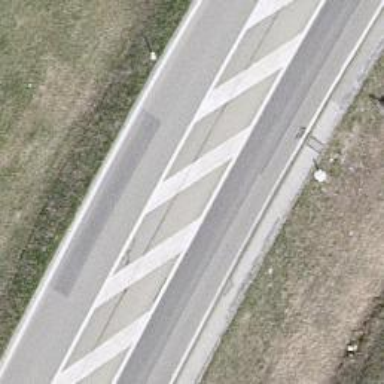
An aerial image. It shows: Primary road with asphalt surface.